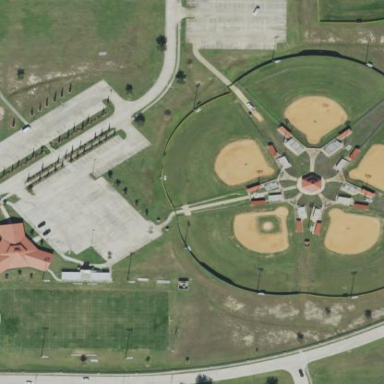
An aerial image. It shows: Baseball pitch for leisure land activities.